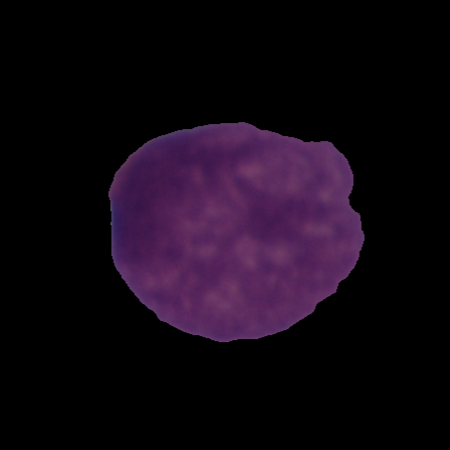
Label: cancer